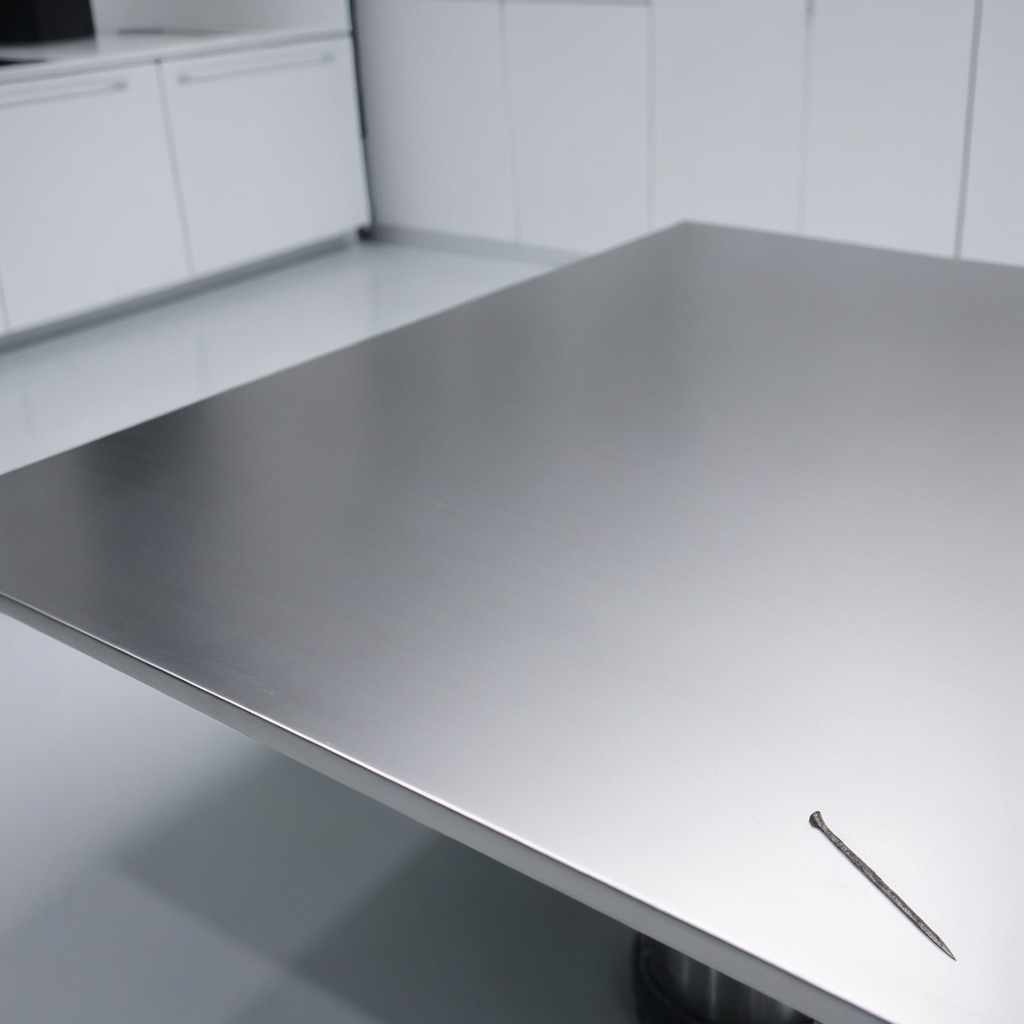
A nail is lying on the stainless steel table in a high-end prototyping lab.